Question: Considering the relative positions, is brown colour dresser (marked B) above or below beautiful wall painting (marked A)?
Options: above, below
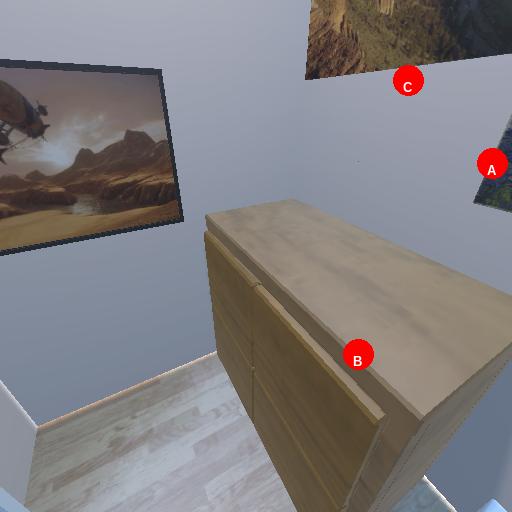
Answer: above